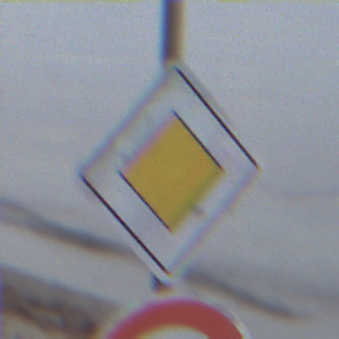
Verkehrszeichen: Vorfahrtsstrasse
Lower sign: Geschwindigkeit100
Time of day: MorningAfternoon
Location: Outdoor (Nature)
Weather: Overcast
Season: NotSpecified
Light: Natural